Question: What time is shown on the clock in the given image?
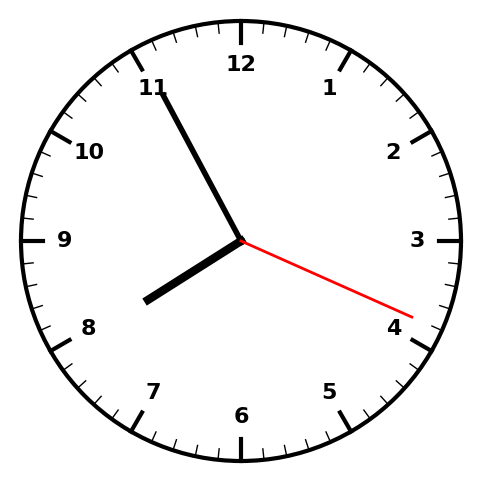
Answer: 07:55:19